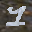
Label: 1